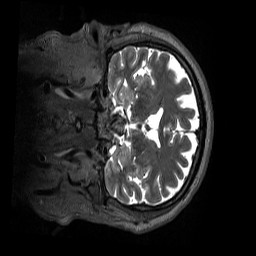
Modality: T2w
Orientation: coronal
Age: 60
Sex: male
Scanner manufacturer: siemens
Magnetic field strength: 3 T
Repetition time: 3.2 s
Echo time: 0.412 s